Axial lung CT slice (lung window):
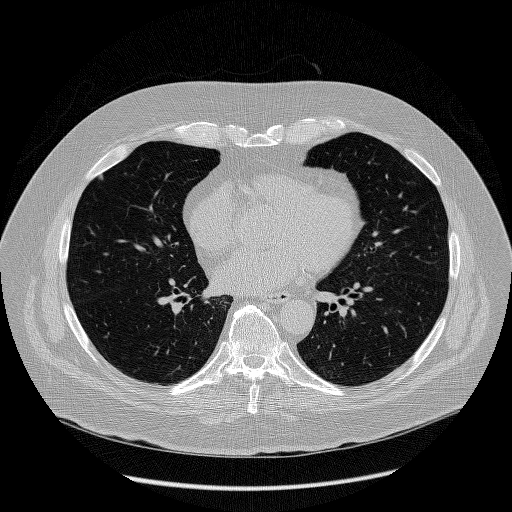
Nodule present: yes
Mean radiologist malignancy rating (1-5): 2